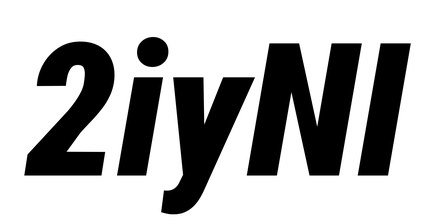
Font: Roboto-Italic_Condensed_Black_Italic